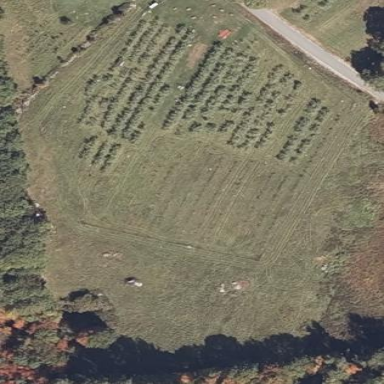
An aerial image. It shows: Orchard.